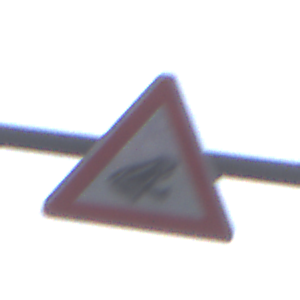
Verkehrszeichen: AmphibienwanderungLinks
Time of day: MorningAfternoon
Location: Outdoor (Suburban)
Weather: PartlyCloudy
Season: NotSpecified
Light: Natural